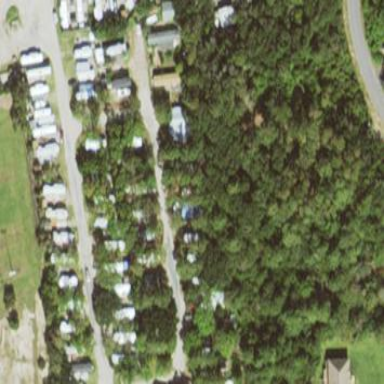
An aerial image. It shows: Permanent caravan site for camping.